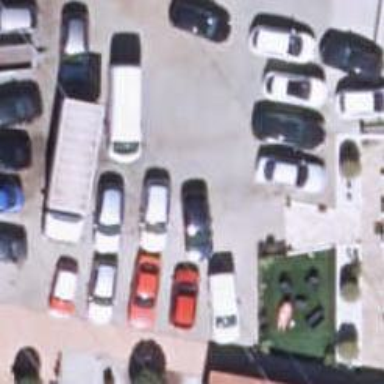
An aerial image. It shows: Road serving as parking aisle.